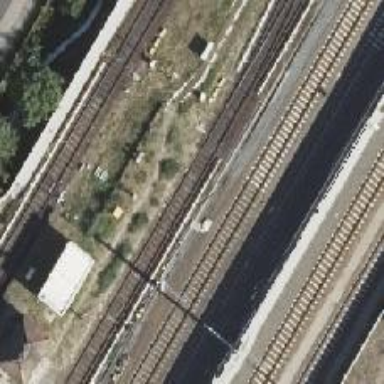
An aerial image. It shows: Railway switch.